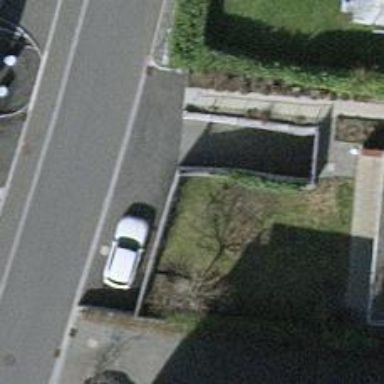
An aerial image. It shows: Hedge acting as barrier.